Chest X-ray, AP view. Patient: 56 years old, sex F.
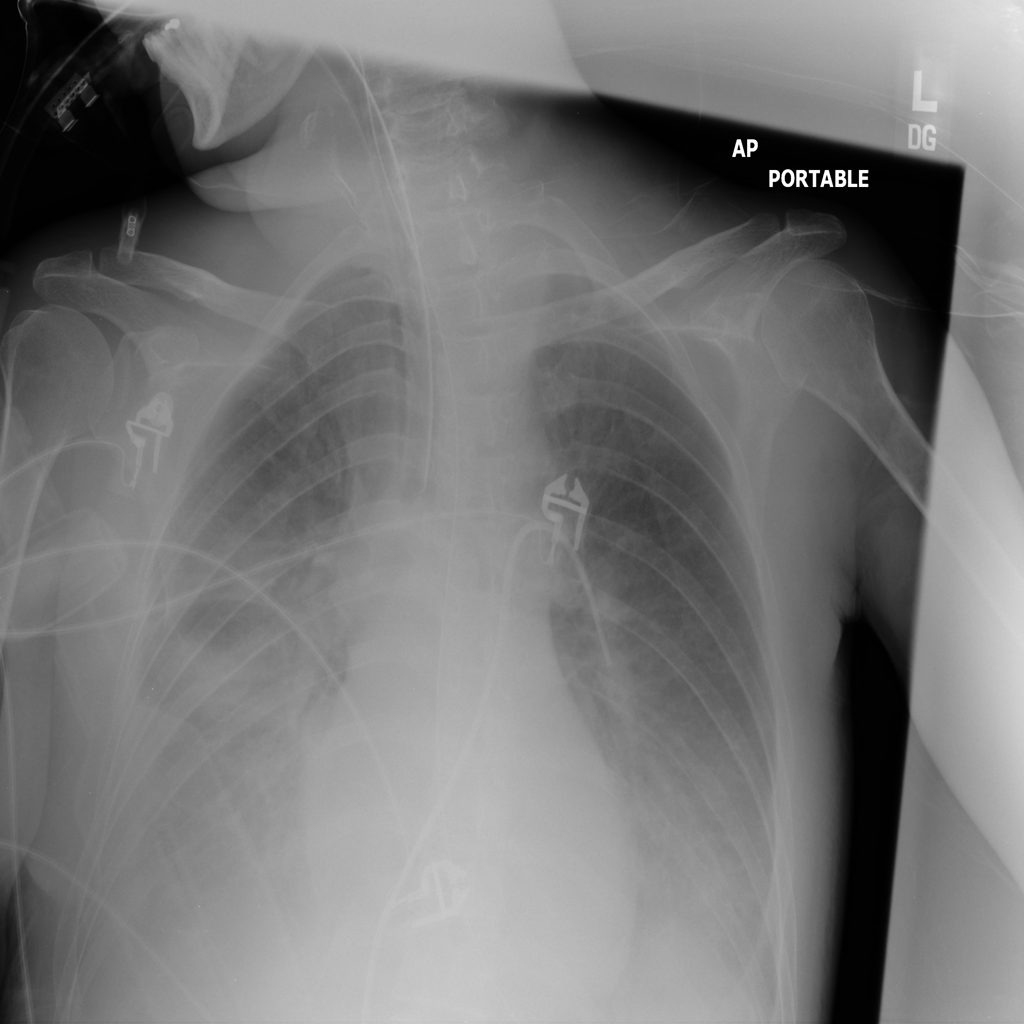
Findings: Consolidation, Effusion